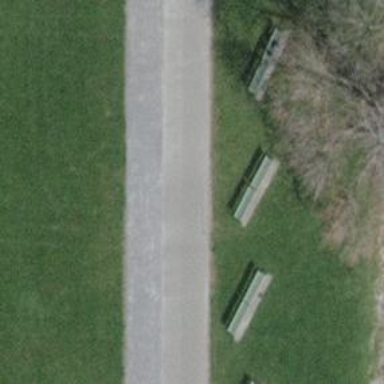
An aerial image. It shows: Bench for seating.